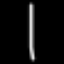
Label: line